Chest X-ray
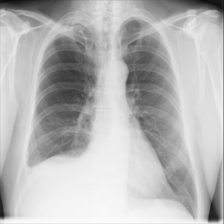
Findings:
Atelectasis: negative
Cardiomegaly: negative
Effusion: negative
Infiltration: negative
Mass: negative
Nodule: negative
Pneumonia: negative
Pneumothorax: negative
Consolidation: negative
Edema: negative
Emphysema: negative
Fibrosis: negative
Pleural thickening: negative
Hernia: negative